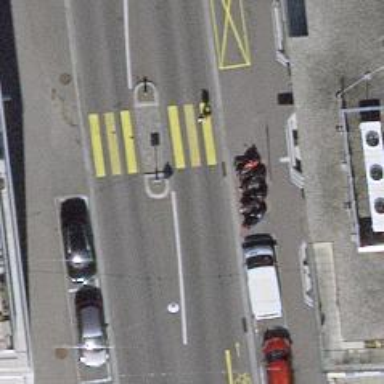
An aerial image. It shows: Tertiary road with asphalt surface. There are sidewalks on both sides and trolley wires overhead.